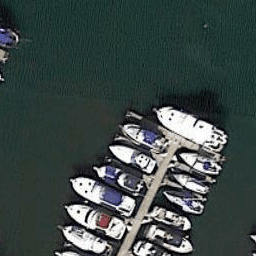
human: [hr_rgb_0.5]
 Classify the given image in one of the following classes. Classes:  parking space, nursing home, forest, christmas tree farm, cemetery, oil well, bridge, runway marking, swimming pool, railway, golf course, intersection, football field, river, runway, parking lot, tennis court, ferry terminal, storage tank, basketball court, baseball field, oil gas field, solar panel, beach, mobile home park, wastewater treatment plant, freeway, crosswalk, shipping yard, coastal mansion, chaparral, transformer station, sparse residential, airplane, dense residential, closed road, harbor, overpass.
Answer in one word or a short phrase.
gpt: harbor